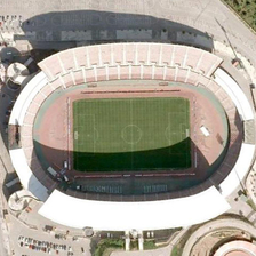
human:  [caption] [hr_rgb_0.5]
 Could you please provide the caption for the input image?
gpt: There is a stadium in the square, beside which there are cars.

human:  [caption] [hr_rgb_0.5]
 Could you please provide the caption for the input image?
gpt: Several cars were parked under the huge stadium with red horns in the rims.

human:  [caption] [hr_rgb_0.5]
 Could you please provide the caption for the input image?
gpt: There is a stadium in the square near the lawn near the car park.

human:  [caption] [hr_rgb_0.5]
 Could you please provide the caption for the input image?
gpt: Some cars are stopping under a huge stadium in the ring of the red stadium.

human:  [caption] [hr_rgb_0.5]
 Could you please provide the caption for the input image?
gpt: There is a stadium on the square near a lawn with cars parked next to it.